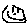
Label: smiley face